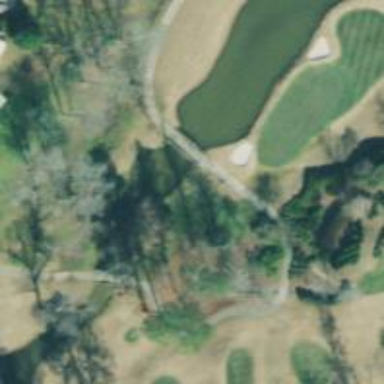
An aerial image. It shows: Path bridge with view of golf course.